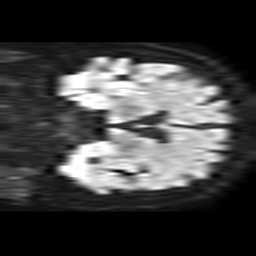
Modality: TRACE
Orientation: coronal
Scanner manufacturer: philips
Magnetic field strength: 1.5 T
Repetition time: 4.6 s
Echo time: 0.07455 s